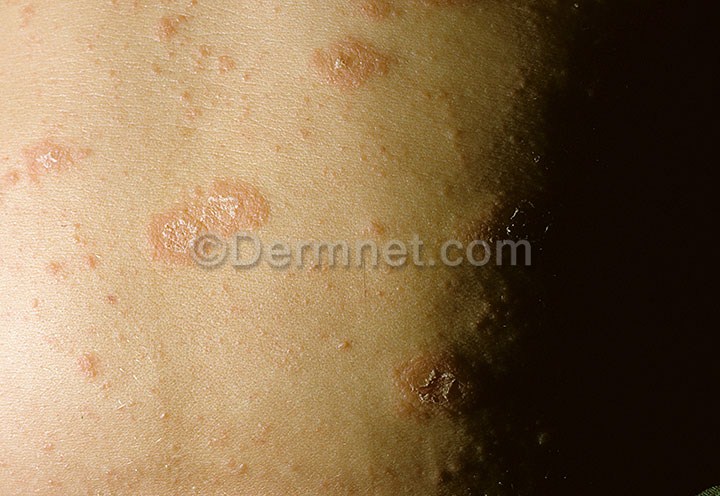
Disease: Psoriasis pictures Lichen Planus and related diseases